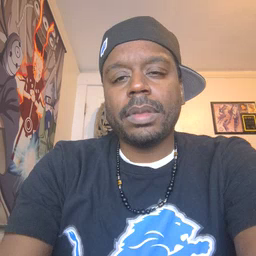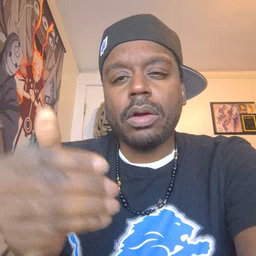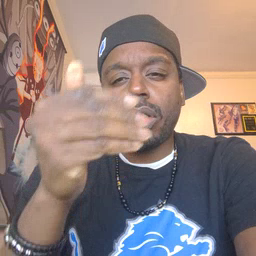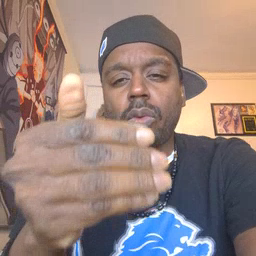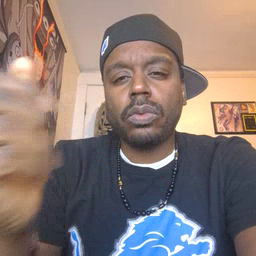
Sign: close